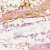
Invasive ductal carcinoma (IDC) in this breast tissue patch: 0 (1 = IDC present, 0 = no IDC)